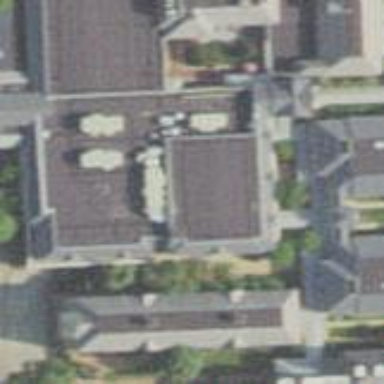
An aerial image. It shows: Hotel building.